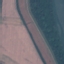
Label: River